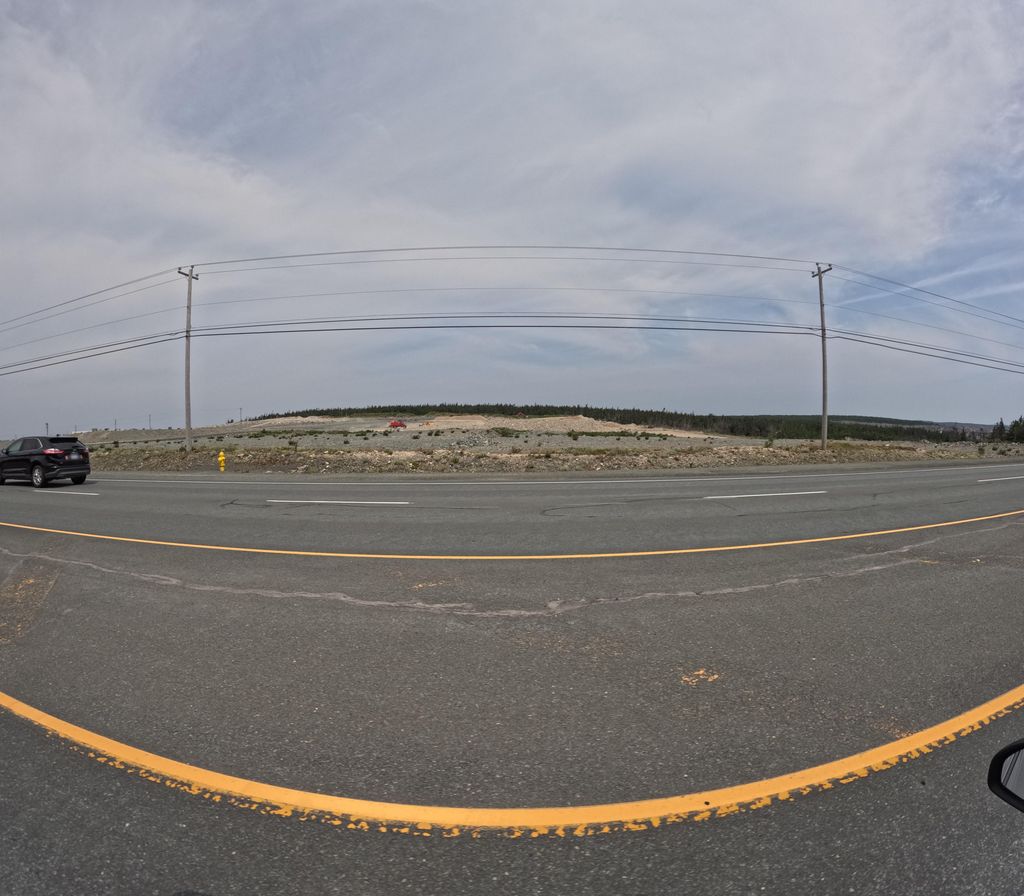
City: st_johns